Aerial crown-view tile of a tropical tree (Barro Colorado Island, Panama), acquired 20240611:
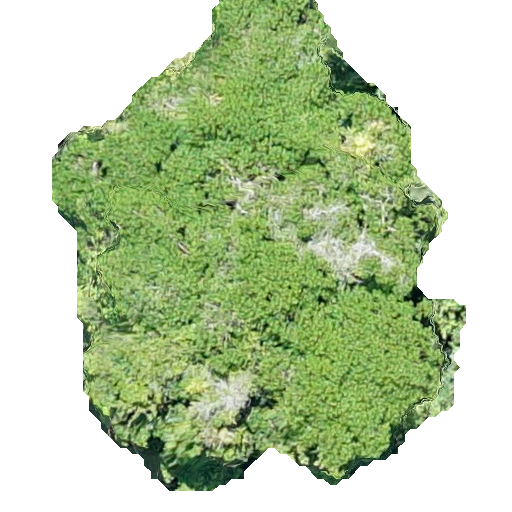
Species: Hura crepitans
GBIF accepted scientific name: Hura crepitans
Crown area: 226.978 m²